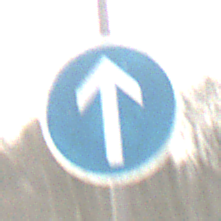
Verkehrszeichen: VorgeschriebeneFahrtrichtungGeradeaus
Umgebung: Outdoor, Nature
Tageszeit: MorningAfternoon
Wetter: PartlyCloudy
Licht: Natural
Jahreszeit: Winter
Kontrast: MediumContrast